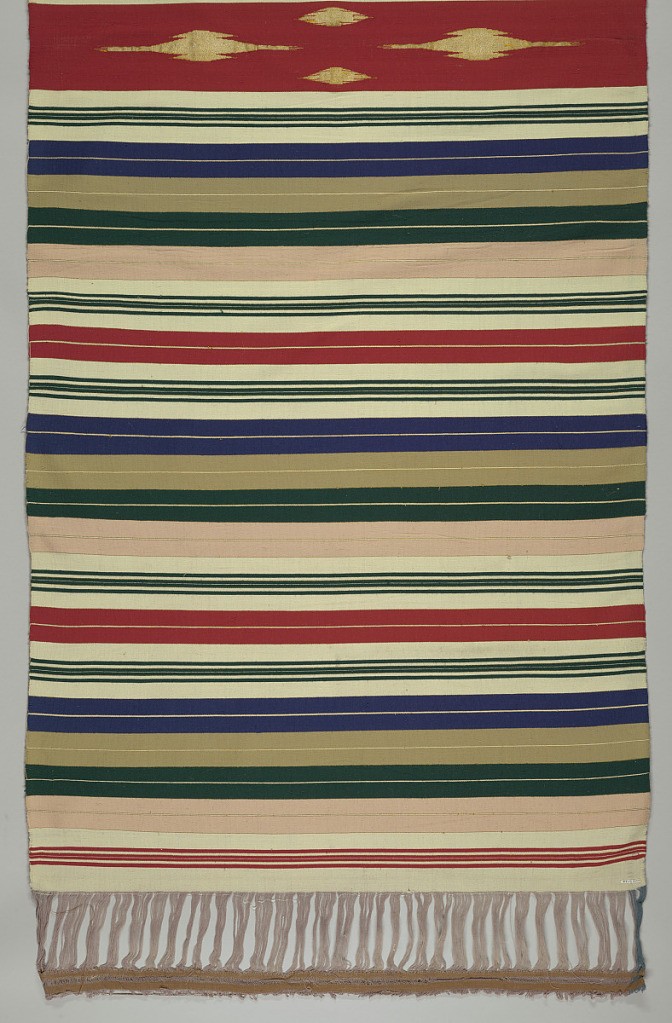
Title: Textile
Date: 19th century
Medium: wool, metallic thread Technique: tapestry weave
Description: Plain weave with light brown warps and wefts of doubled threads. Design consists of horizontal stripes in varying thicknesses in pale pink, shades of green, blue and red predominating. Some stripes have diamond-shapes in metallic threads.